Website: home-depot
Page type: address-validator
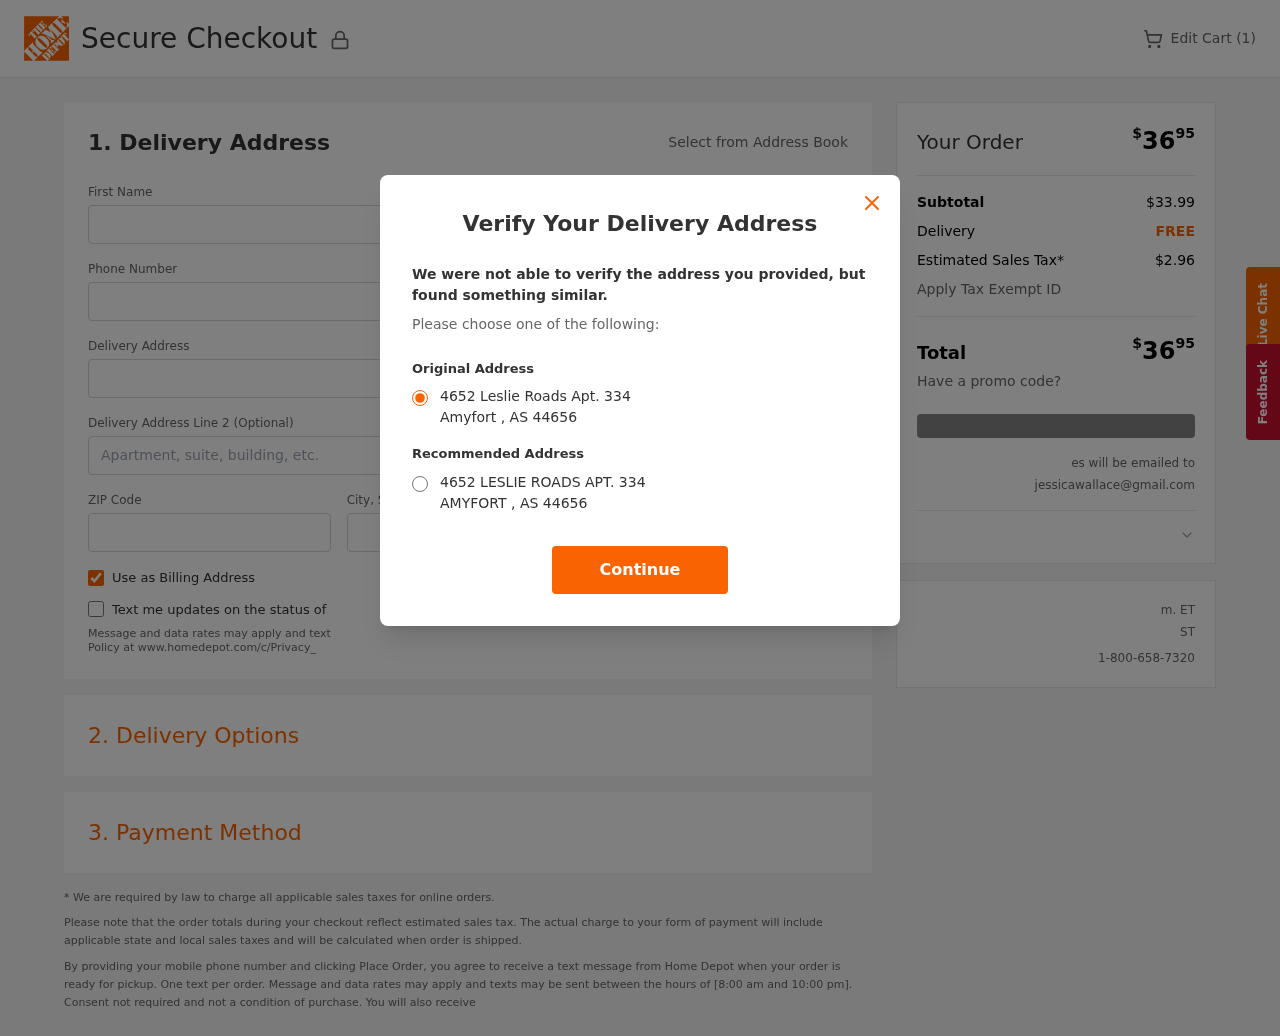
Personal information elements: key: PII_CITY
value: Amyfort
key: PII_EMAIL
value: jessicawallace@gmail.com
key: PII_POSTCODE
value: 44656
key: PII_STATE_ABBR
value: AS
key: PII_STREET
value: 4652 Leslie Roads Apt. 334
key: PII_FIRSTNAME
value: Jessica
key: PII_LASTNAME
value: Wallace
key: PII_PHONE
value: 7292376101
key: PII_CITY_STATE
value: Amyfort, AS
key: PII_STREET_ALT
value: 4652 LESLIE ROADS APT. 334
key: PII_CITY_ALT
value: AMYFORT
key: PII_STATE
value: AS
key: PII_POSTCODE_FULL
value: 44656
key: PII_POSTCODE_NUMERIC
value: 44656
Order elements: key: ORDER_NUM_ITEMS
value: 1
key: ORDER_TOTAL
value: $3695
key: ORDER_SUBTOTAL
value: $33.99
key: ORDER_SHIPPING_COST
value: FREE
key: ORDER_TAX
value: $2.96